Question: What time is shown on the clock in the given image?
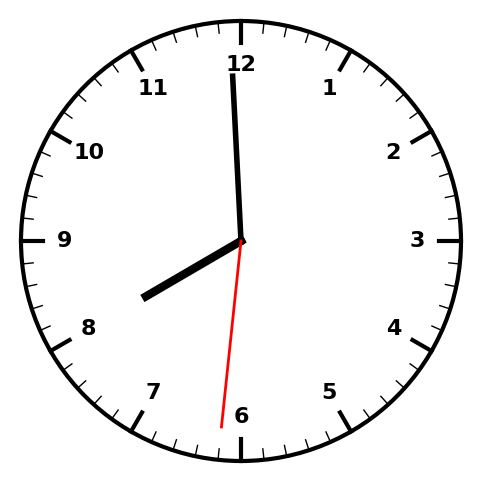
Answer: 07:59:31